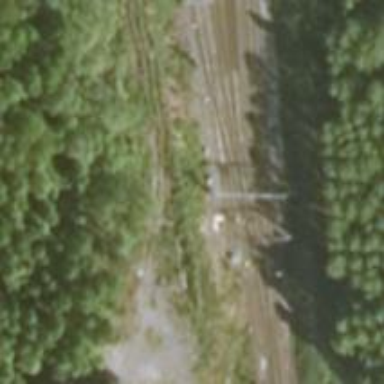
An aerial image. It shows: Rail siding with electrified contact lines for trains.